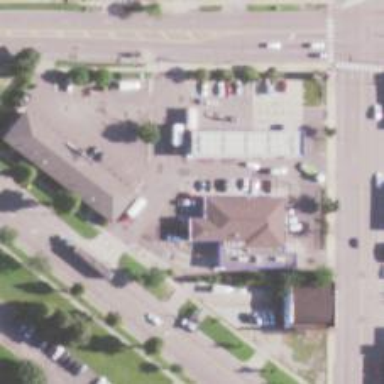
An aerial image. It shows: Convenience shop.